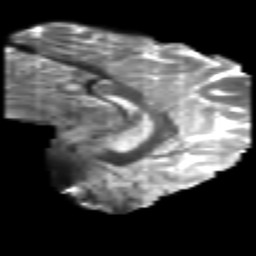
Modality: T2w
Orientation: sagittal
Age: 20
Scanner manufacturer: philips
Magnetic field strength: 3 T
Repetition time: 8.6 s
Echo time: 0.127 s